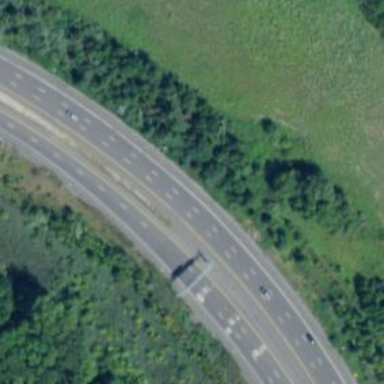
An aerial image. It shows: Urban freeway/expressway with asphalt surface.